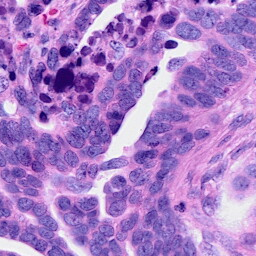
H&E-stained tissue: Ovarian